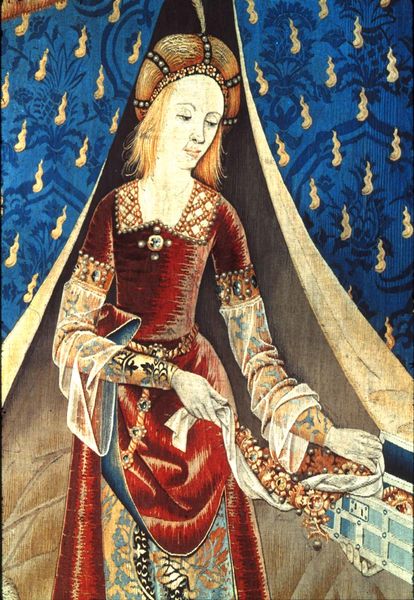
Titel: Die Dame mit dem Einhorn, la Dame à la Licorne; Die fünf Sinne
Institution: Paris, Musée de Cluny
Schlagwörter: blau, frau, kleid, schmuck, dame, rot, haube, haarschmuck, samt, portrait, porträt, vorhang, gewand, gold, haare, adel, renaissance, seide, vornehm, schürze, bürger, kiste, mittelalter, elisabeth, schatz, schenken, rotes kleid, juwelen, mttelalter, sch,uck